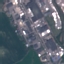
Land use / land cover: Industrial